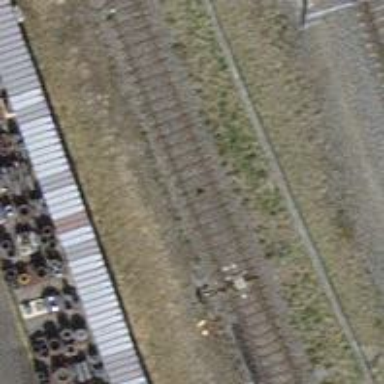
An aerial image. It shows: Railway switch.